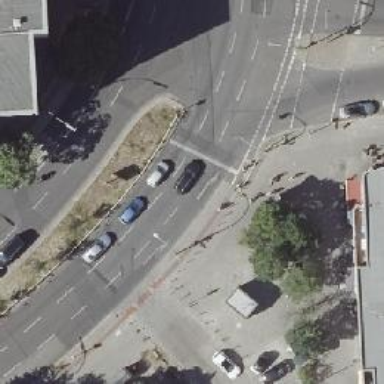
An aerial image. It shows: Road with traffic signals.